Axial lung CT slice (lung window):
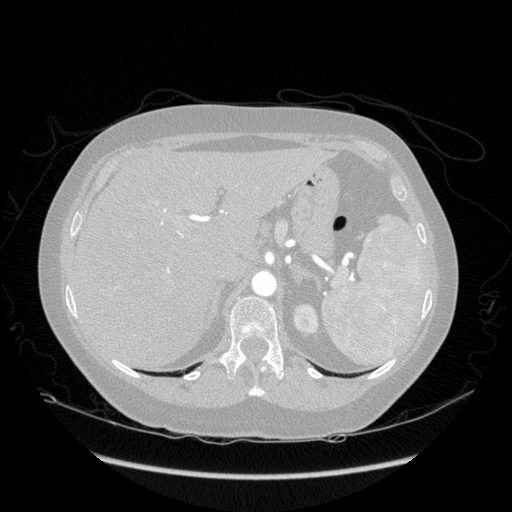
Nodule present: no